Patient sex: F
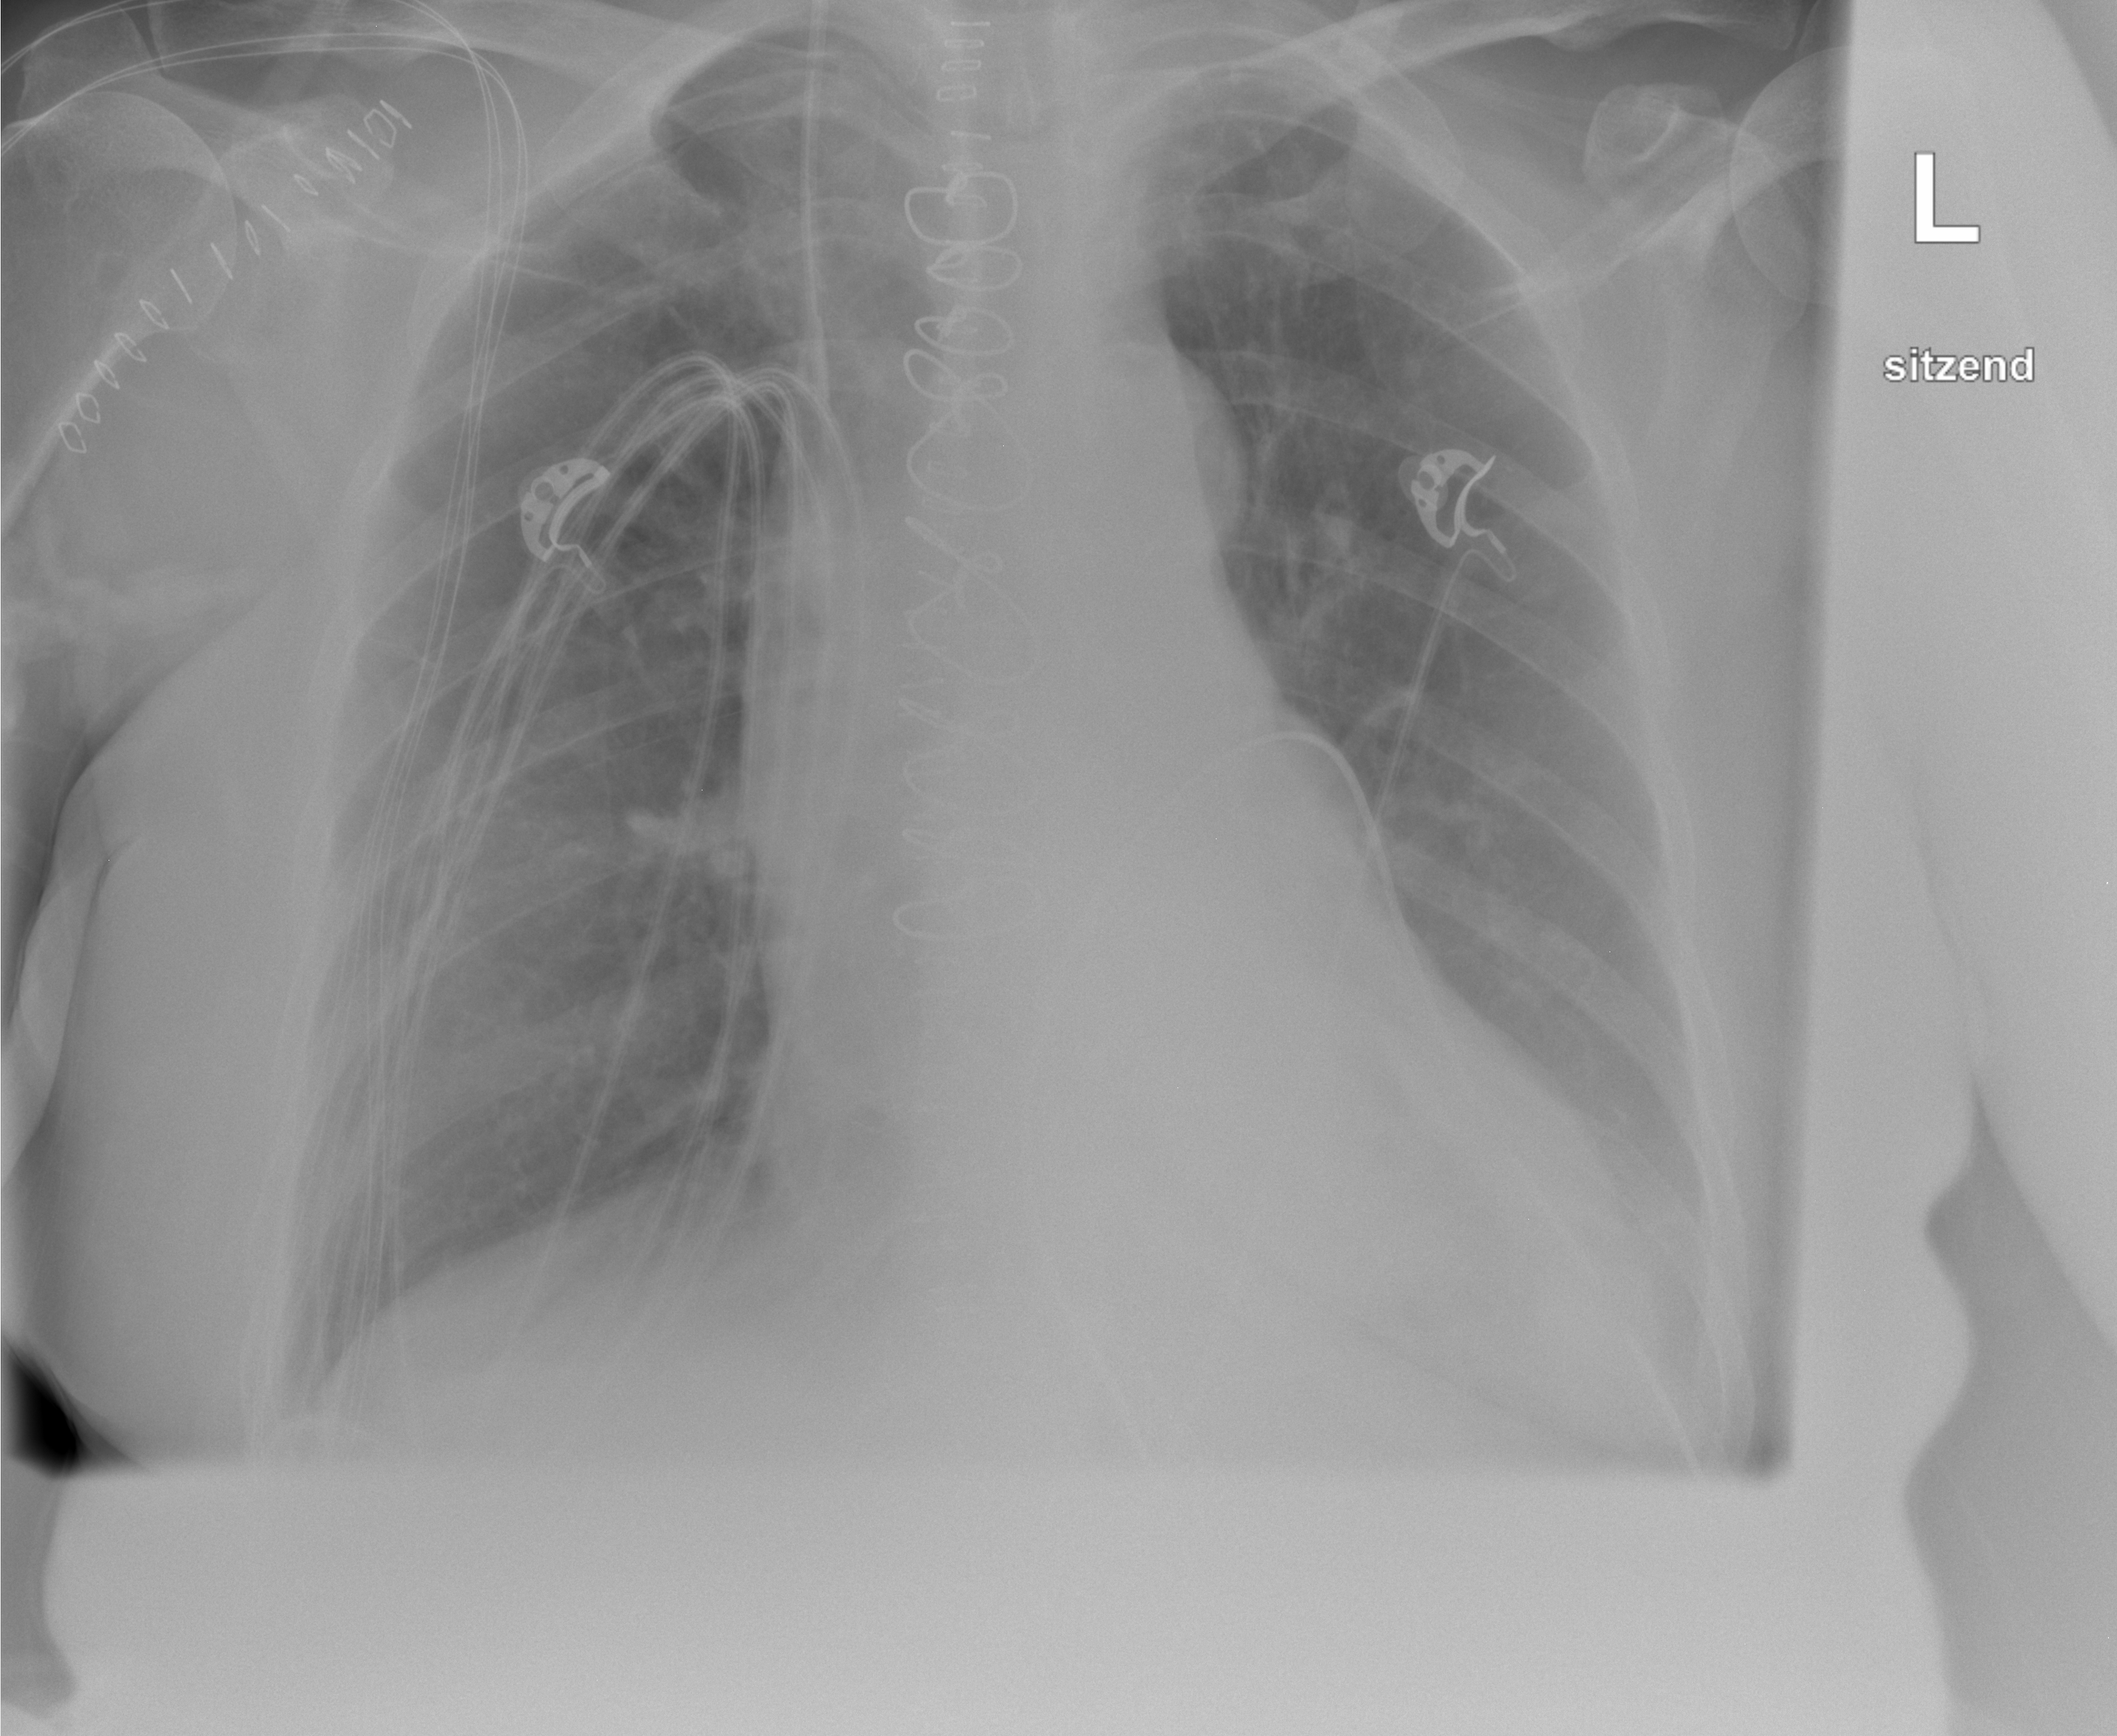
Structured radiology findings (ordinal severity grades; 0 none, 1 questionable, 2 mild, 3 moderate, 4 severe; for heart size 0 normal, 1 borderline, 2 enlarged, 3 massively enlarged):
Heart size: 0
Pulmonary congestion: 2
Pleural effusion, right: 1
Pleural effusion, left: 1
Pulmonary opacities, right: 0
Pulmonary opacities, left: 0
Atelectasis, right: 0
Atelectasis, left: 0